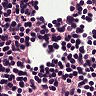
Metastatic tissue present: no